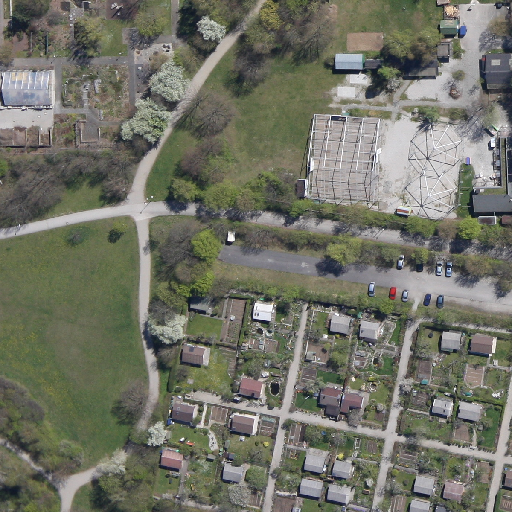
Referring expression: sidewalk along with tree